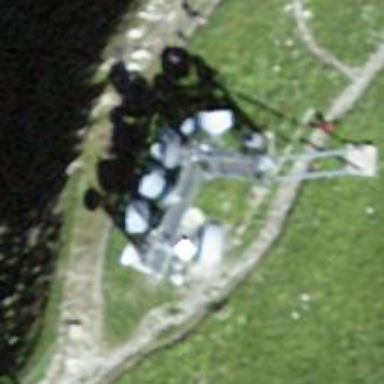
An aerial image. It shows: Man-made mast used for communication purposes.